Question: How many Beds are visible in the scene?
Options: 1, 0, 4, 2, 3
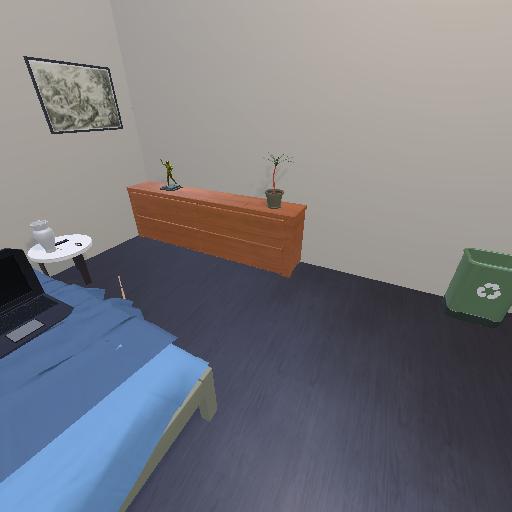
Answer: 1